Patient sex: M
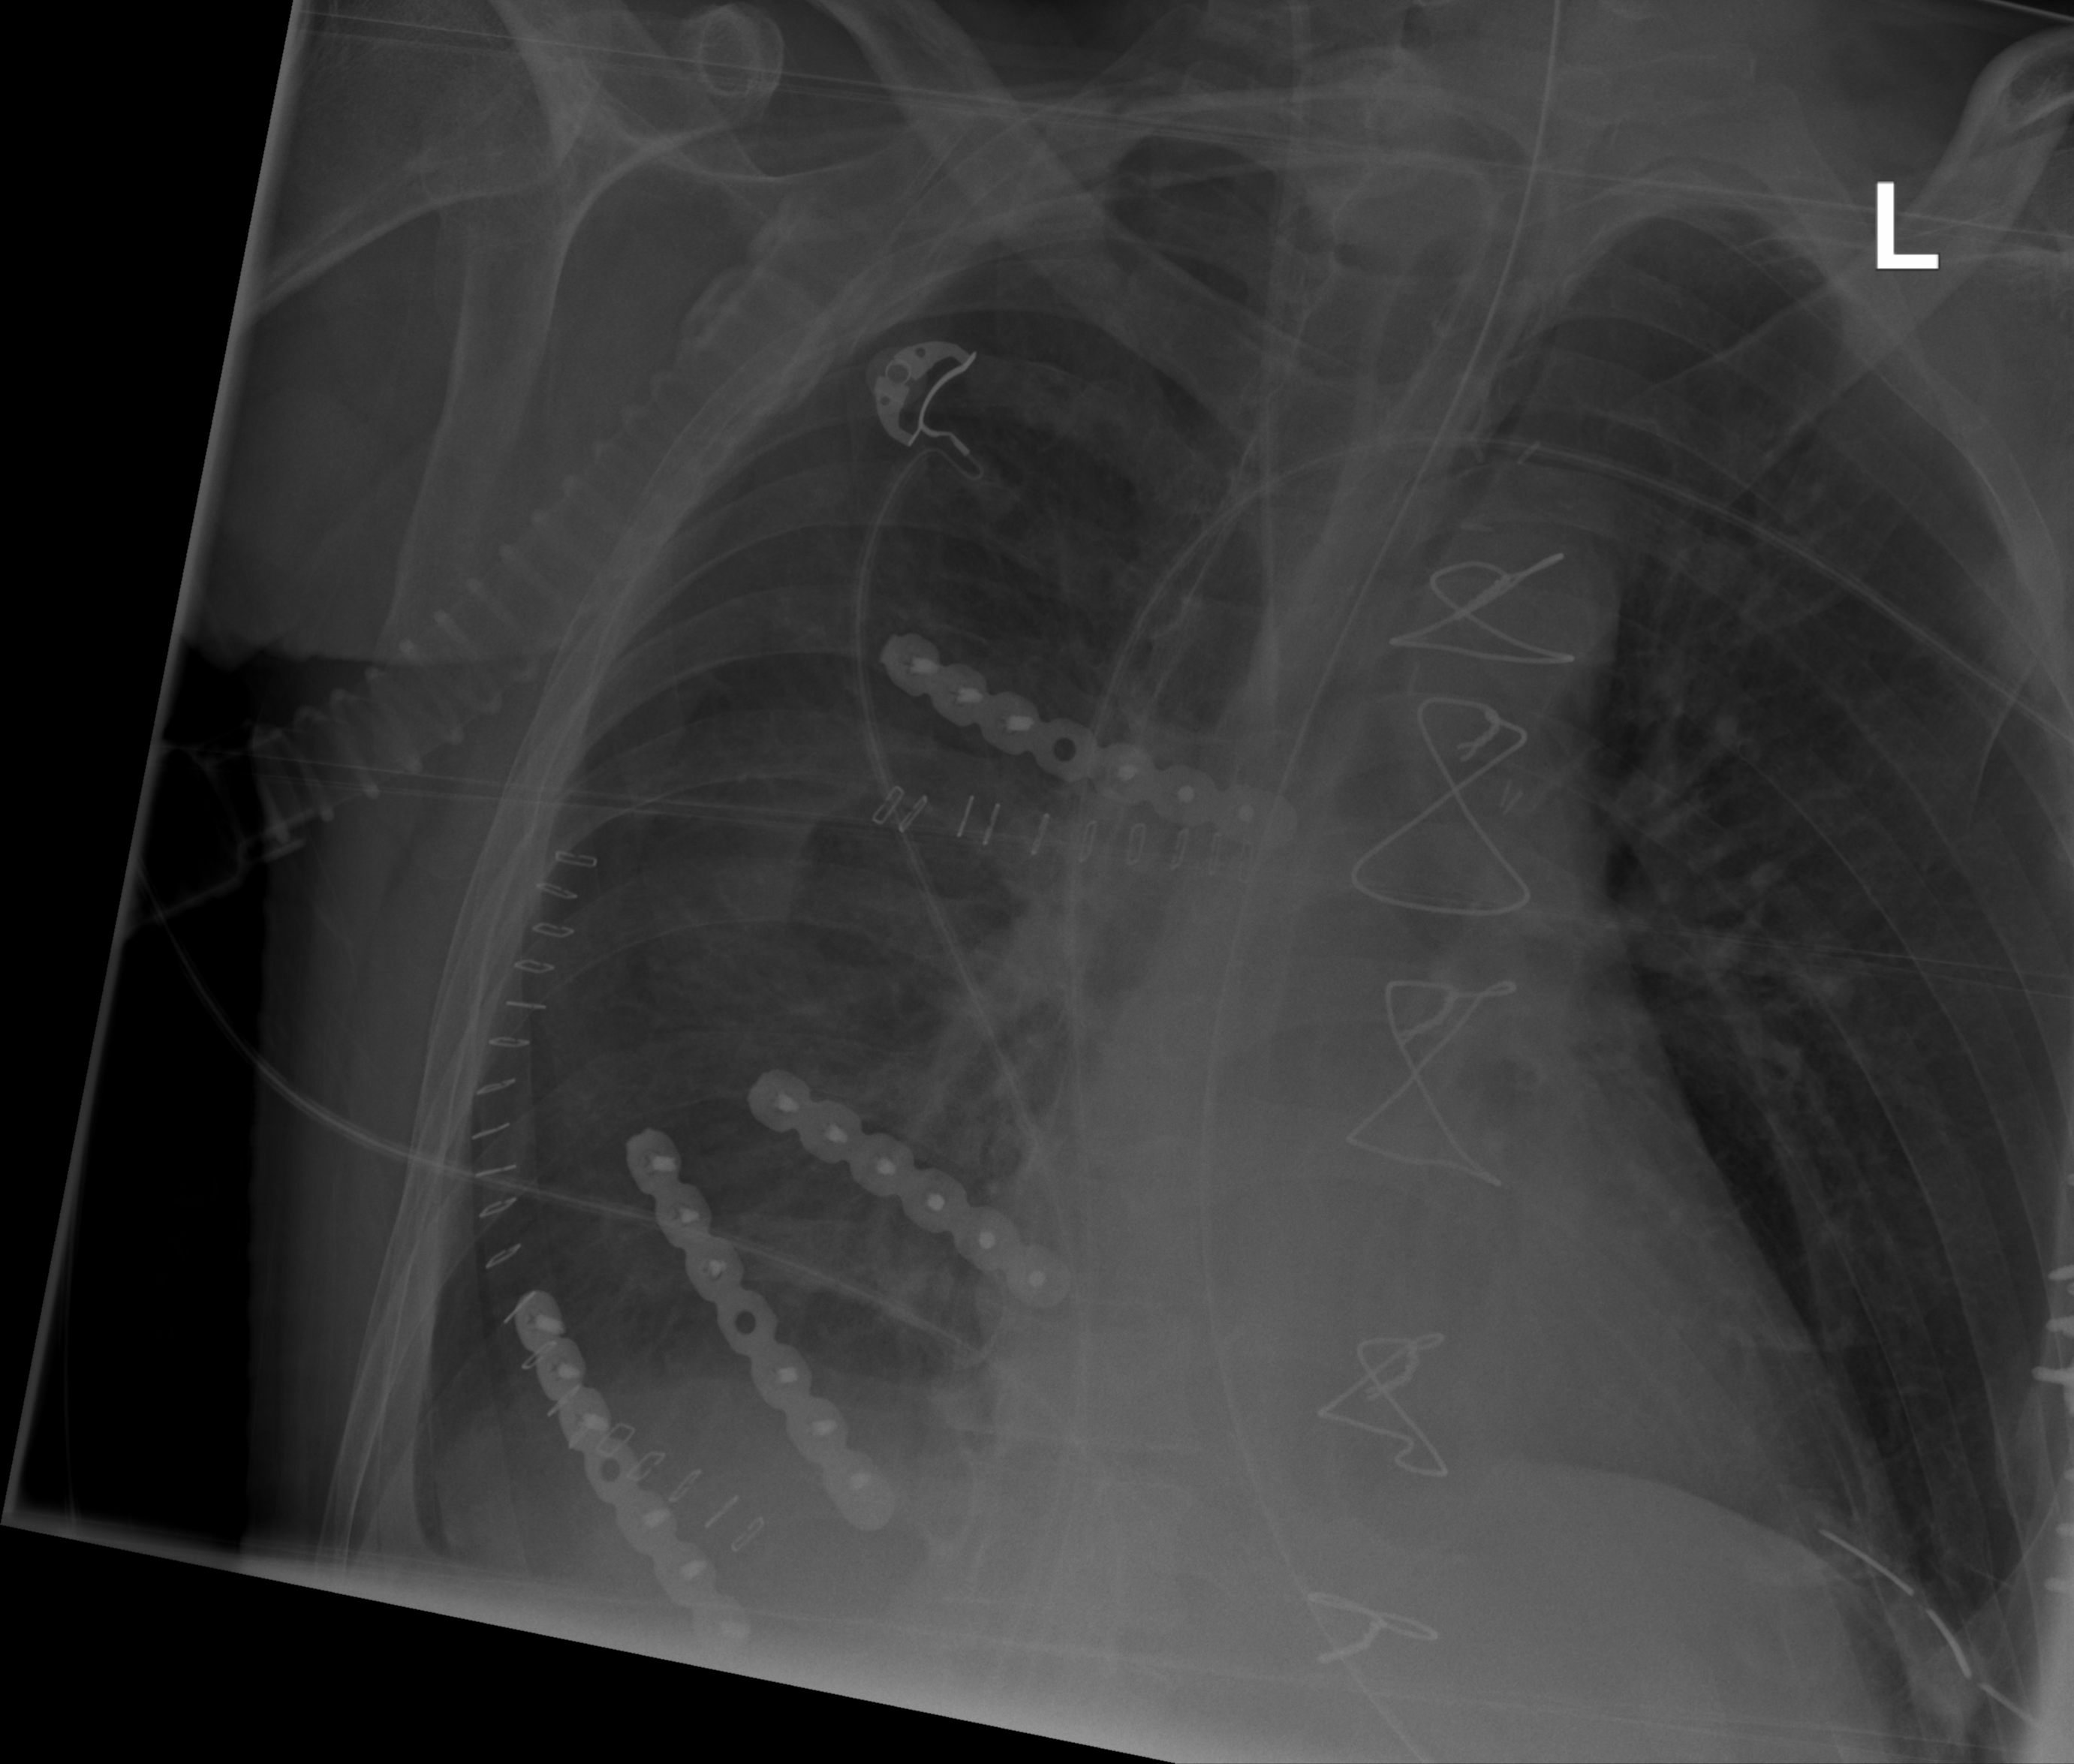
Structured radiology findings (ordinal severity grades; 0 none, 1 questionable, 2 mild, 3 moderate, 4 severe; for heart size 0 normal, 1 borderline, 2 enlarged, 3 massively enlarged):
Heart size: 1
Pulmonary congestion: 0
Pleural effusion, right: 2
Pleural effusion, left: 0
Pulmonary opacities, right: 0
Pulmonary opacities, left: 0
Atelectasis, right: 3
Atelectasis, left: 2